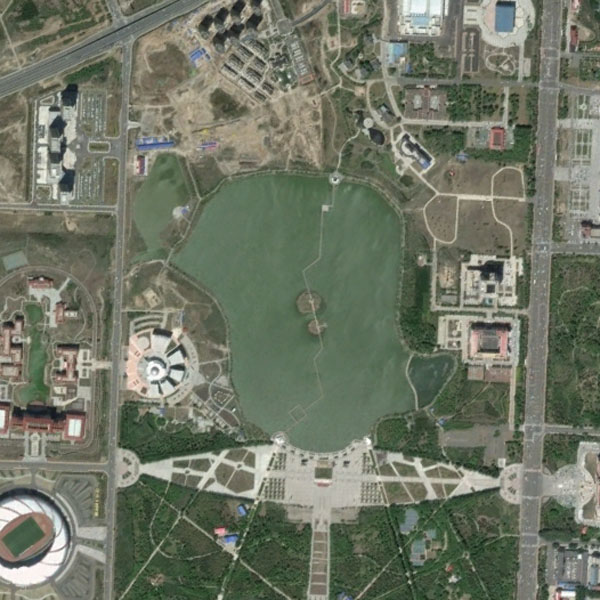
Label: Park